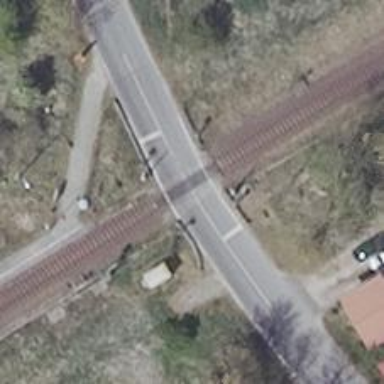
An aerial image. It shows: Railway level crossing.